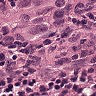
Metastatic tissue present: yes